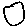
Label: circle